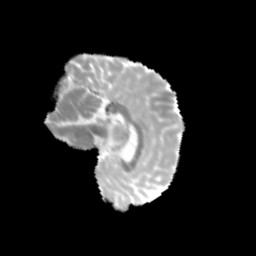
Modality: MD
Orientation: sagittal
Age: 10
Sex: female
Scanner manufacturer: siemens
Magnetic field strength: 3 T
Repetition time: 3.8 s
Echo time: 0.07 s